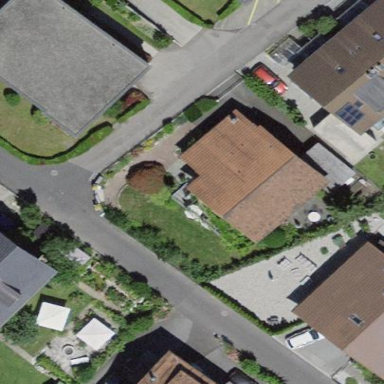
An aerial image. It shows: Detached building.